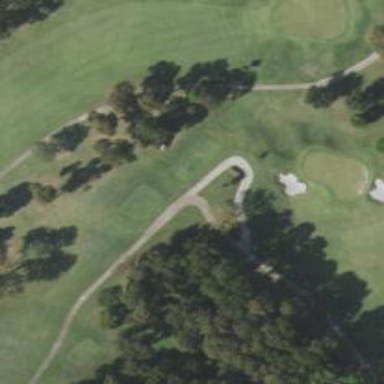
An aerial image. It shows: Service road used as golf cart path.